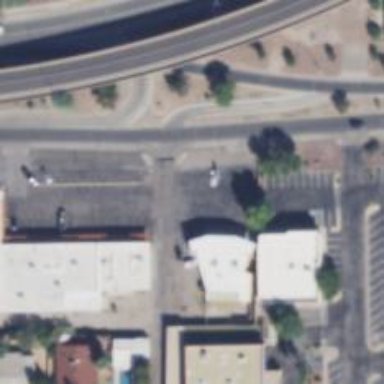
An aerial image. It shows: Alleyway designated as service road.